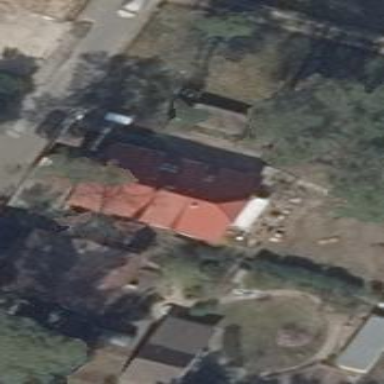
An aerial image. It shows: Detached building.